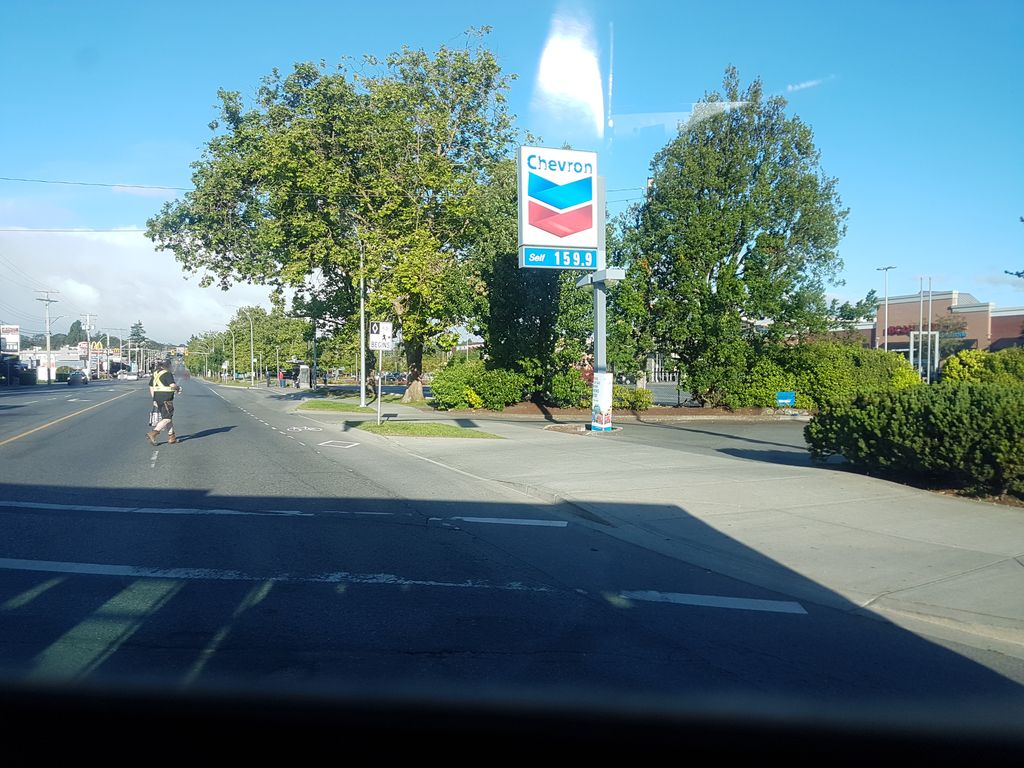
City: victoria